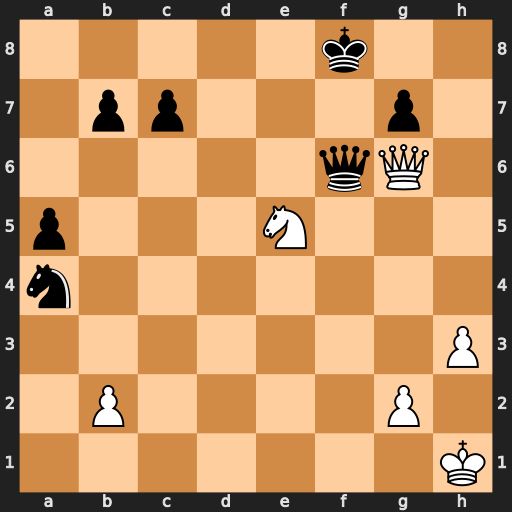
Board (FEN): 5k2/1pp3p1/5qQ1/p3N3/n7/7P/1P4P1/7K
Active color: w
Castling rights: -
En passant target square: -
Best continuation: Nd7+ Ke7 Nxf6